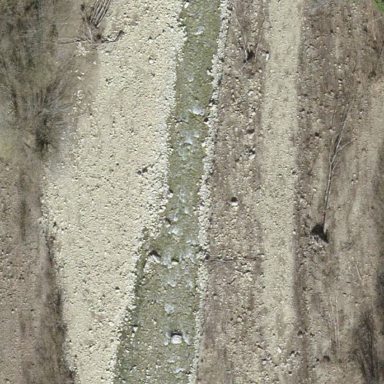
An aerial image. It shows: Terrain covered in shingle.